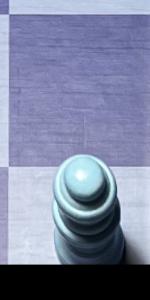
Label: Queen_White